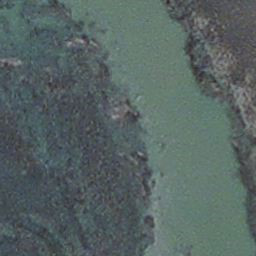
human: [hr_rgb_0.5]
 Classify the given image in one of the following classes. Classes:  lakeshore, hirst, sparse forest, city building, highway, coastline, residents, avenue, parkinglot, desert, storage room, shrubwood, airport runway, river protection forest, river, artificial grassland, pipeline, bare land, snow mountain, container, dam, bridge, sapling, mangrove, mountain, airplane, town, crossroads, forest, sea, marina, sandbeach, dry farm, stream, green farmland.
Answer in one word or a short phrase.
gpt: stream